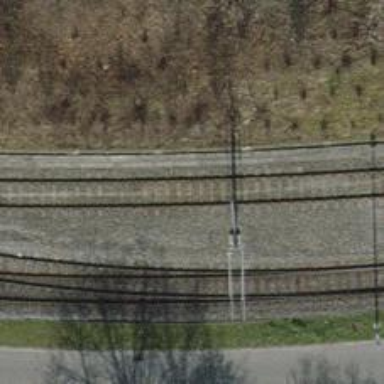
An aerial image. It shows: Light rail siding with electrified contact line. The siding has one track.